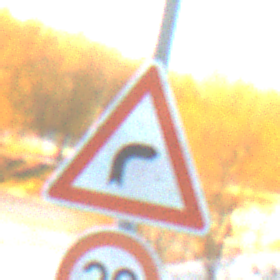
Verkehrszeichen: KurveRechts
Zusatzzeichen unten: Geschwindigkeit30
Umgebung: Outdoor, Nature
Tageszeit: SunriseSunset
Wetter: Clear
Licht: Natural
Jahreszeit: Winter
Kontrast: LowContrast